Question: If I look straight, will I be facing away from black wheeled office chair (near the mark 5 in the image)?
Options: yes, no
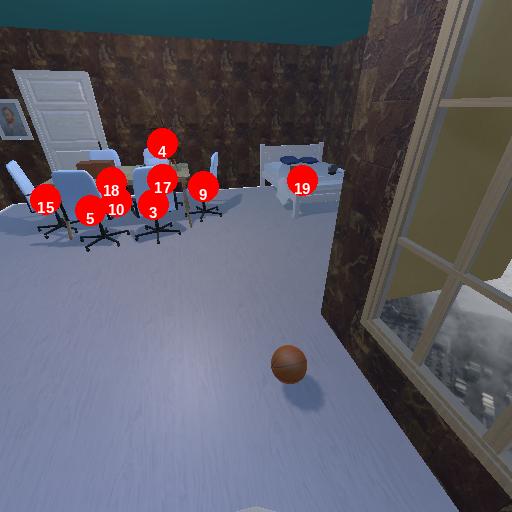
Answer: yes